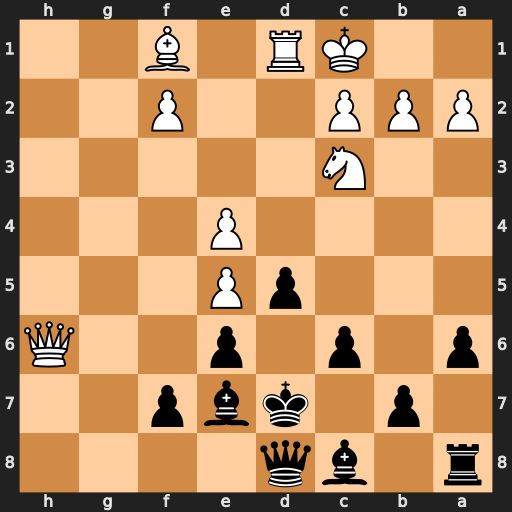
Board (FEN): r1bq4/1p1kbp2/p1p1p2Q/3pP3/4P3/2N5/PPP2P2/2KR1B2
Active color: b
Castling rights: -
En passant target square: -
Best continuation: Bg5+ Qxg5 Qxg5+